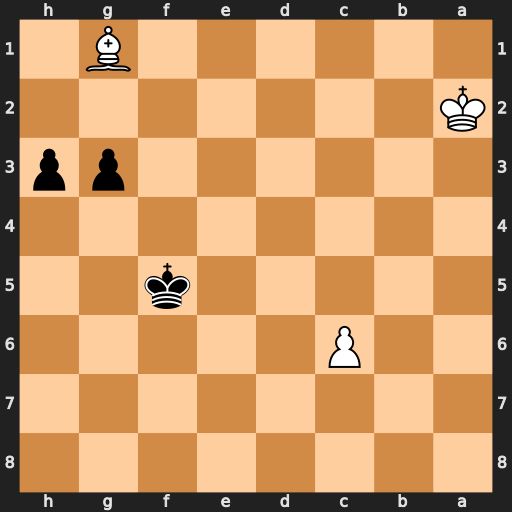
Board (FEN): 8/8/2P5/5k2/8/6pp/K7/6B1
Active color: b
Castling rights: -
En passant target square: -
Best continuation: Ke6 c7 Kd7 c8=Q+ Kxc8